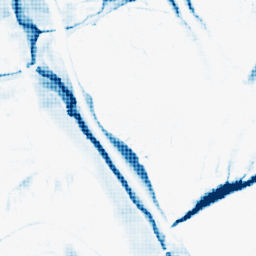
Category: morphological
Decomposition family: morphological_ellipse
Decomposition parameters: operation: closing
width: 20
height: 50
Upsampling method: sinc_hamming
Upsampling parameters: scale: 4
kernel_size: 4
Upsampling scale: 4